Field crop: maize
Growth stage: 2
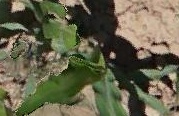
Species: maize